Interaction volume radius: 5 \u00c5
Interaction volume height: 15 \u00c5
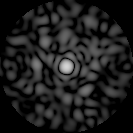
Disorder parameter: 0.8196